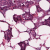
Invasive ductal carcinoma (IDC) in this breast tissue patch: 1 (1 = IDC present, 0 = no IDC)